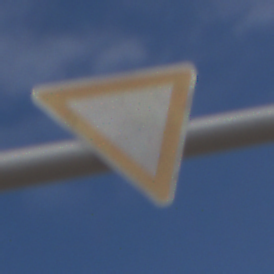
Verkehrszeichen: VorfahrtGewaehren
Umgebung: Outdoor, Nature
Tageszeit: Midday
Wetter: PartlyCloudy
Licht: Natural
Jahreszeit: NotSpecified
Kontrast: MediumContrast